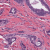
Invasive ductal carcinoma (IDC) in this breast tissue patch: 1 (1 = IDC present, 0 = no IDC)